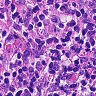
Metastatic tissue present: no